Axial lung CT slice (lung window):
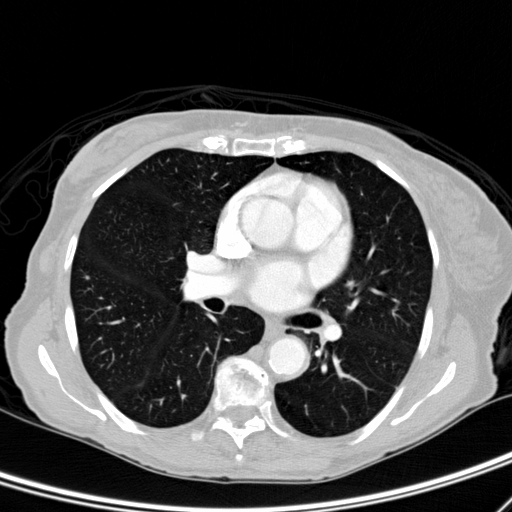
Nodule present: no